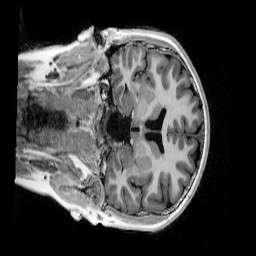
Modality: UNIT1_denoised
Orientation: coronal
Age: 11
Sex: female
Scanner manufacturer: siemens
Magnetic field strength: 3 T
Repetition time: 4 s
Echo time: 0.00303 s